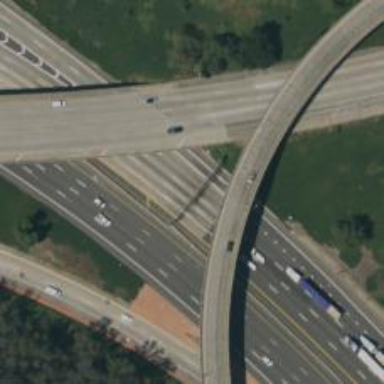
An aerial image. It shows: Motorway junction.